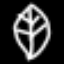
Label: leaf